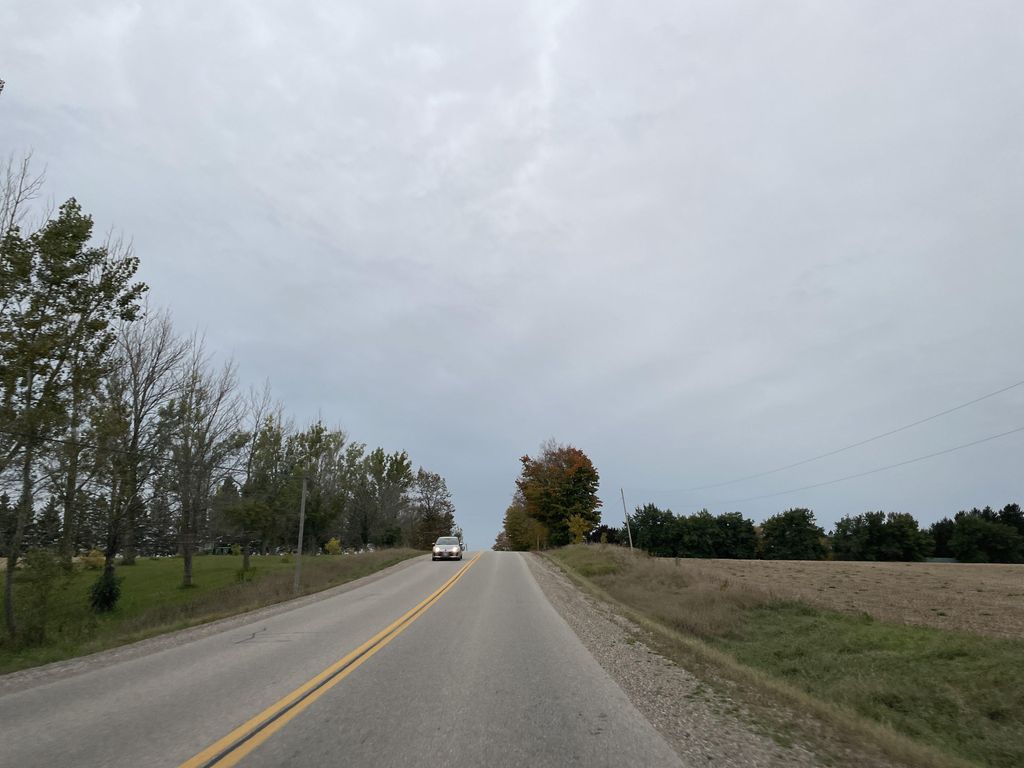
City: kitchener-waterloo